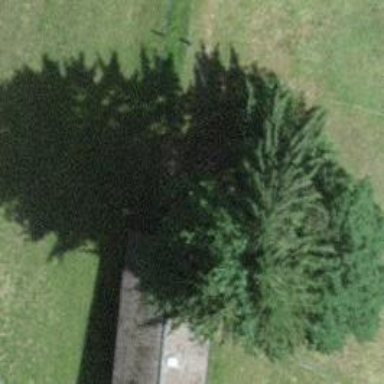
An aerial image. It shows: Beautiful tree in nature.